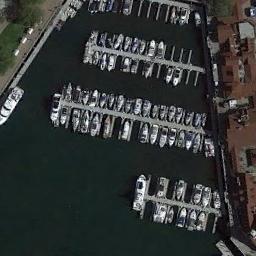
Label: harbor